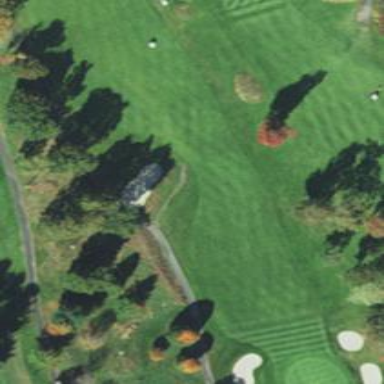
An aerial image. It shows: Golf hole.